Here is the raw accelerometer signal from a rotor rig, plotted against time. Diagnose the rotating machine from this image, choosing from: normal, misalignment, unbalance, looseness.
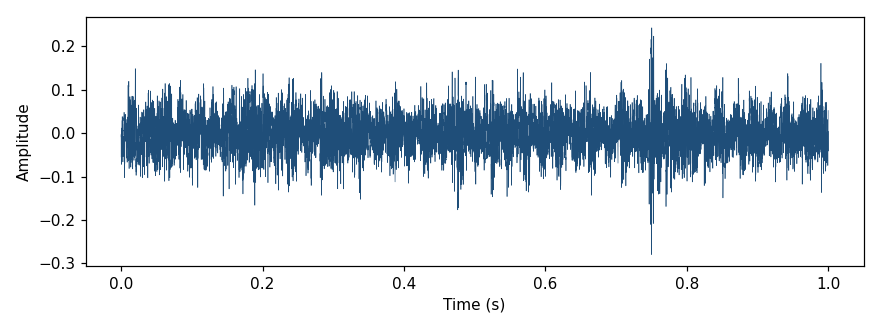
Answer: misalignment